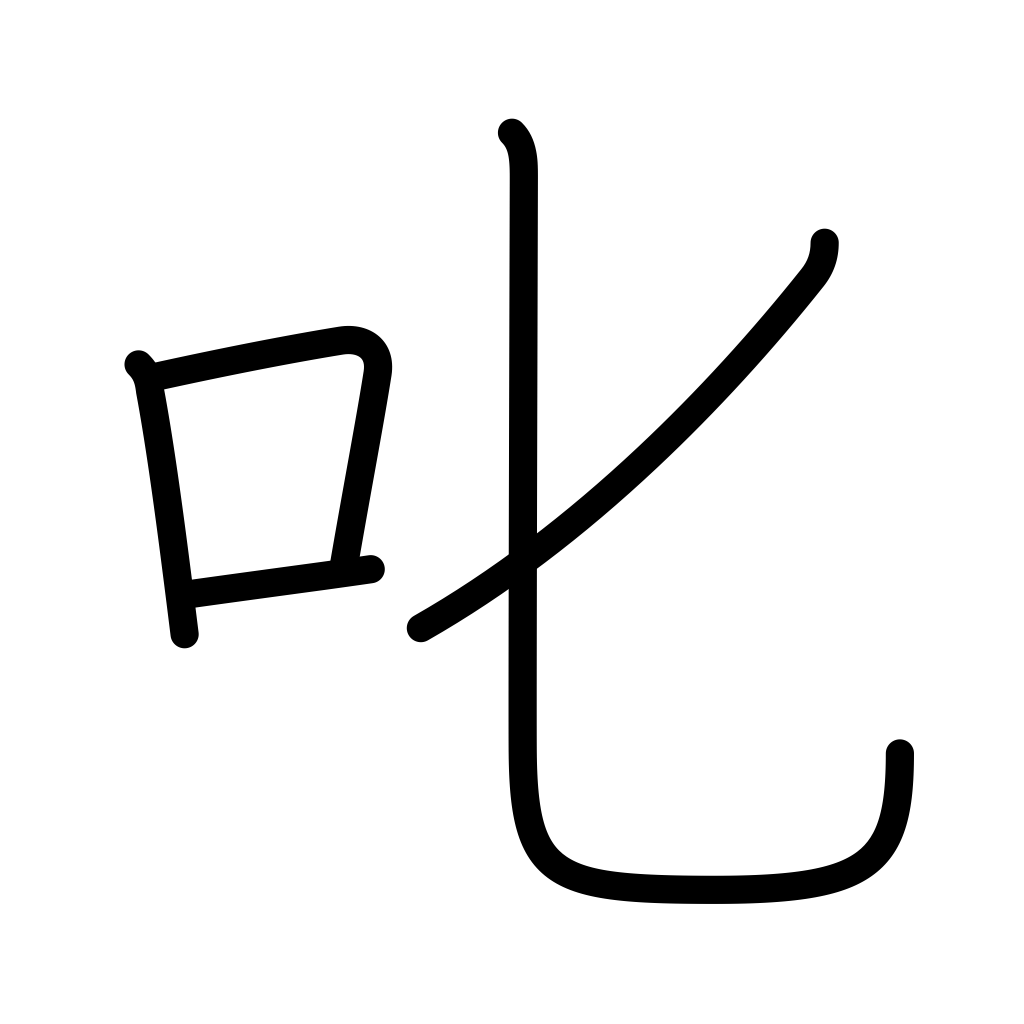
Meaning: scold, reprove